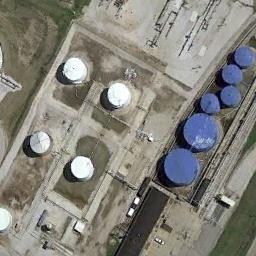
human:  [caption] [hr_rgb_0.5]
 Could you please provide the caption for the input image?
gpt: There are several rows of storage tanks on the open space .

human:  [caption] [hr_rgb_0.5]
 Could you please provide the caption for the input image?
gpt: There are many blue storage tanks .

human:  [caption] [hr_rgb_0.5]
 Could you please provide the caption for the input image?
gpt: There are many neatly arranged storage tanks and many pipelines in the factory .

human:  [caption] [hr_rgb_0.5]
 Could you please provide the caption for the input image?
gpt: There are many white and blue storage tanks on the bare land .

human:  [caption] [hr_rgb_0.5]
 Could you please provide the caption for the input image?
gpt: There are some blue storage tanks and white ones .